Question: I don't know what to search for or what it is called, as I am totally new. Please help me that when I press button it will show other button. We found it in lot of apps, but I don't know the name.. I attached its picture below. How can I do this in an iOS app.

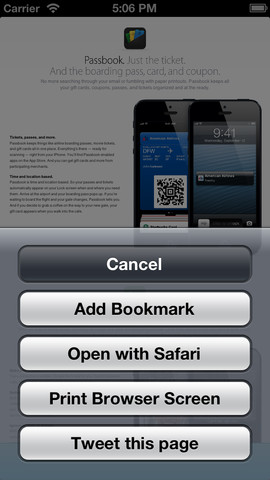
Answer: Is called <URL>.
And here is a rater complex example:
'''
UIActionSheet *actionSheet = [[UIActionSheet alloc] init] ;
actionSheet.title = @"Change pincode?";
actionSheet.delegate = self;
actionSheet.tag = kChangePincode;
[actionSheet addButtonWithTitle:@"Chacge pincode"];
[actionSheet addButtonWithTitle:@"Remove pin code"];
[actionSheet addButtonWithTitle:@"cancel"];
[actionSheet setCancelButtonIndex:(actionSheet.numberOfButtons - 1)];
[actionSheet showInView:self.view];
'''